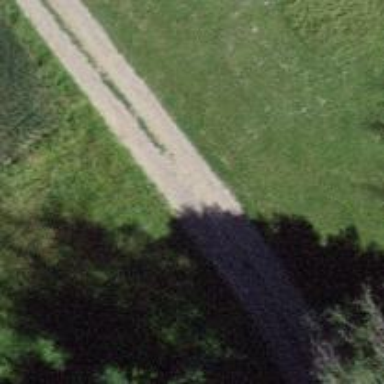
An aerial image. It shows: Track with very rough surface.